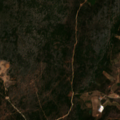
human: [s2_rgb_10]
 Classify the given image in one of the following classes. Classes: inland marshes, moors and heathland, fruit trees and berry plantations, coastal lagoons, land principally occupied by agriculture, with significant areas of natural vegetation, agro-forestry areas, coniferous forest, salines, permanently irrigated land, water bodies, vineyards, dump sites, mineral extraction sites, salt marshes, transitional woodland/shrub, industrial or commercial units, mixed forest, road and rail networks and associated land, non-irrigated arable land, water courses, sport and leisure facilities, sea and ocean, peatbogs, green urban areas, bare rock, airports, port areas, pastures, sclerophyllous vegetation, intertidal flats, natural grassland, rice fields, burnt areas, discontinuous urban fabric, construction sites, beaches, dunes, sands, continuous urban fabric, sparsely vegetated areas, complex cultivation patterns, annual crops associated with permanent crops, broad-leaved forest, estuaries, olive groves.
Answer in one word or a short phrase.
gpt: land principally occupied by agriculture, with significant areas of natural vegetation, sclerophyllous vegetation, transitional woodland/shrub